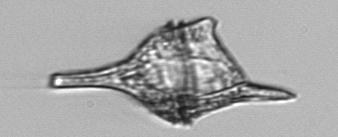
Label: Tripos_lineatus